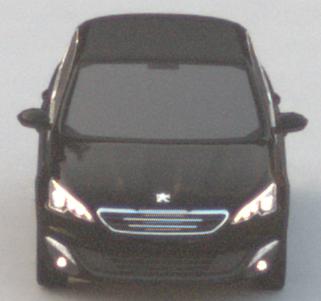
Make: Peugeot
Model: 308 VTi 82
Detailed model: 308 (II)
Model produced from: 2013/09
Model produced until: 2014/11
Doors: 5
Color: black
Road condition: dry road
Daytime: sunrise or sunset
Contrast: low contrast